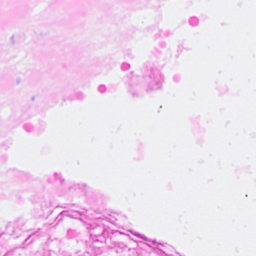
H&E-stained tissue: Breast